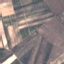
Land use / land cover: PermanentCrop